Question: Here's a screenshot. It's probably trivial, but I'm stumped.

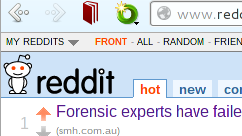
Answer: It's a suggestion from my side is that first inspect the things with browsers developer tools & there are many tutorials are related to this type of functionality.
I have created a example for you may be that's help you. Write like this:
'''
ul{
border-bottom:1px solid red;
}
ul:after{
content:'';
clear:both;
display:block;
}
li{
float:left;
height:50px;
line-height:50px;
padding:0 10px;
border:1px solid red;
margin-bottom:-1px;
}
li.active{
border-bottom:1px solid #fff;
}
'''
Check this <URL>